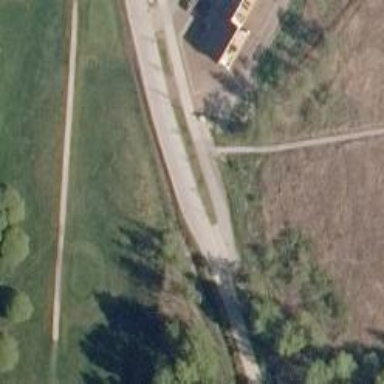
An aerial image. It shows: Footway.